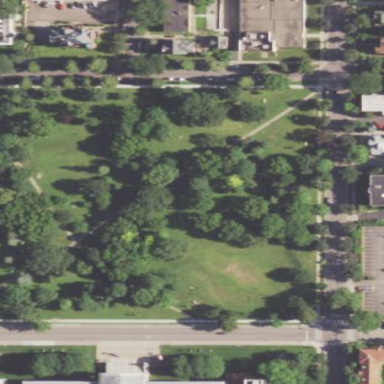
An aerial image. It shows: Park.